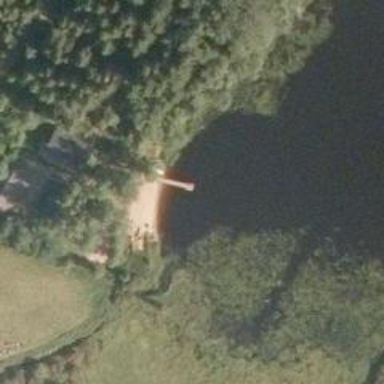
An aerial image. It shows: Man-made pier.